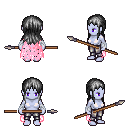
a pixel art fantasy rpg character, female body template, dark elf, purple skin, pink tattered cape, metal pants, gray unkempt hairstyle, white cloth bandages, spear, four views (front, back, left, right), 2x2 character sprite sheet, small pixel art, hard edges, no anti-aliasing